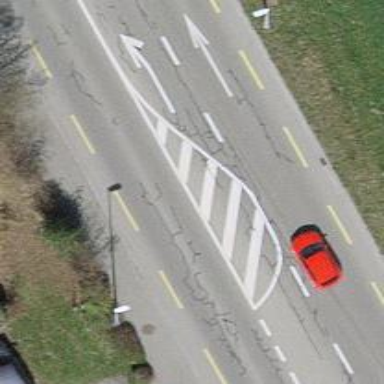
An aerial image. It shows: Primary highway with dedicated lane for cyclists.